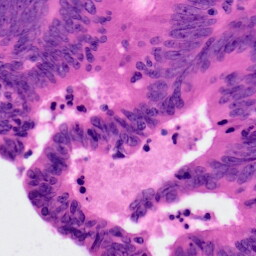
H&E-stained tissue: Colon